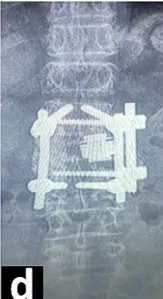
D. Post-operation lumbar X ray (anteroposterior view), showing mesh cage and the screw-rod system.
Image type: radiology (x_ray)